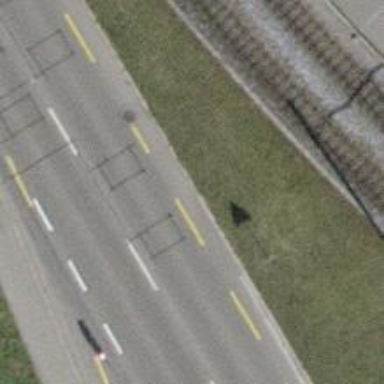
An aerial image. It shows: Secondary road with asphalt surface and designated cycle lane.